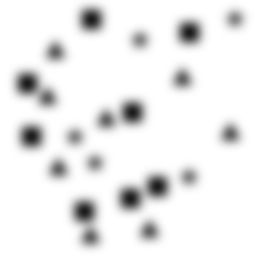
Squares: 8
Triangles: 8
Stars: 5
Total shapes: 21